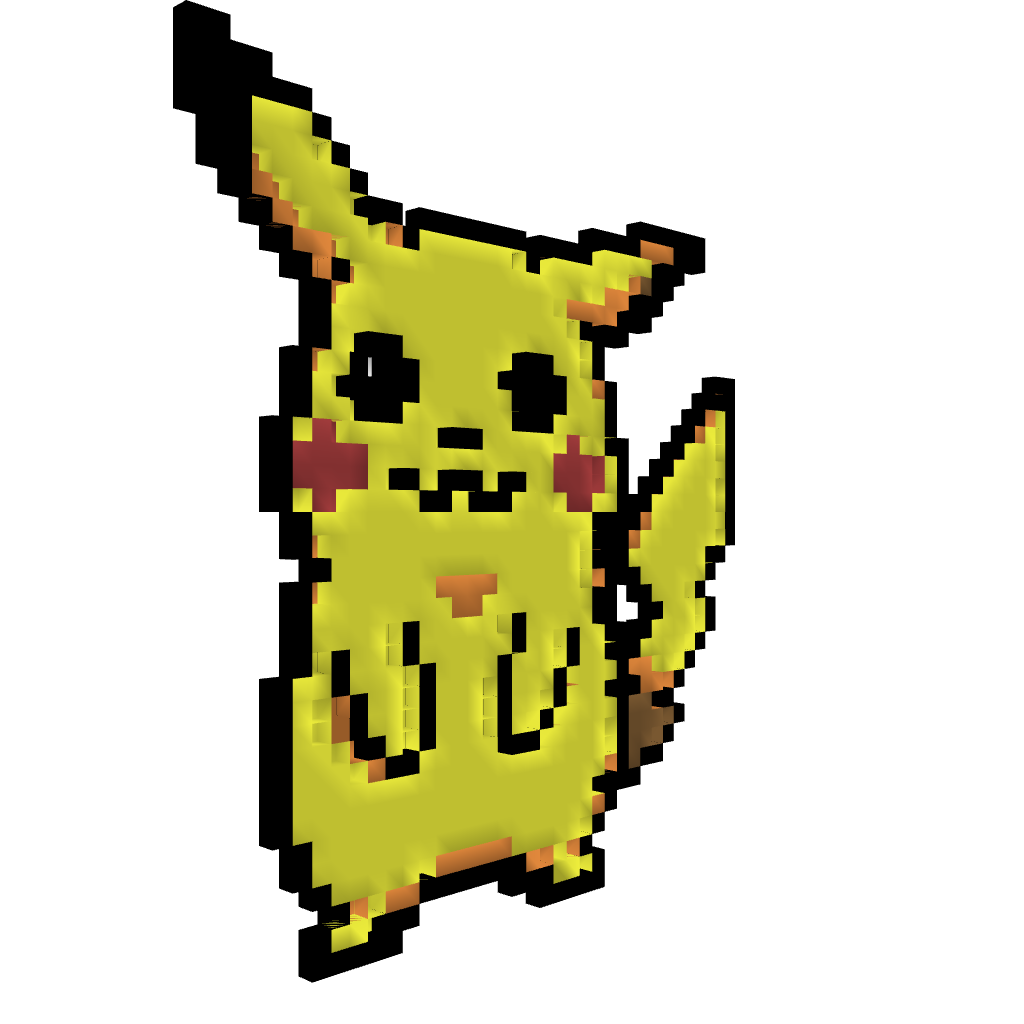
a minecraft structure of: Pikachu pixel high quality